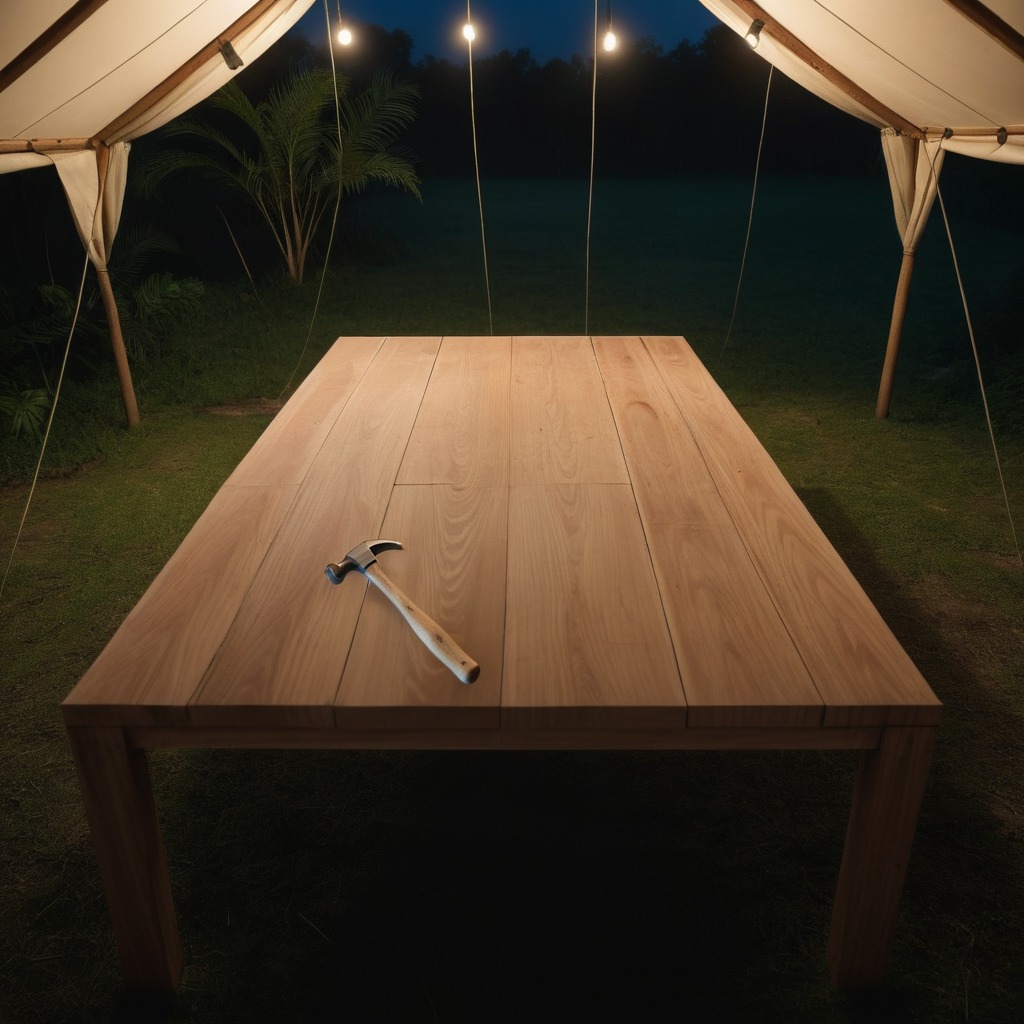
A hammer is lying on the wooden table inside a jungle field workshop tent at night.